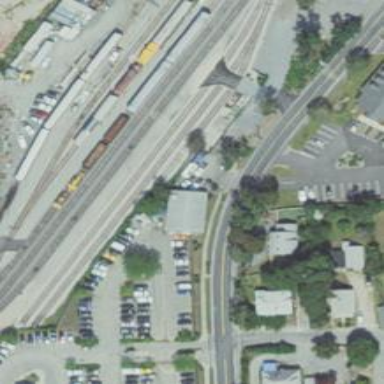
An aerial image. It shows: Abandoned railway siding.